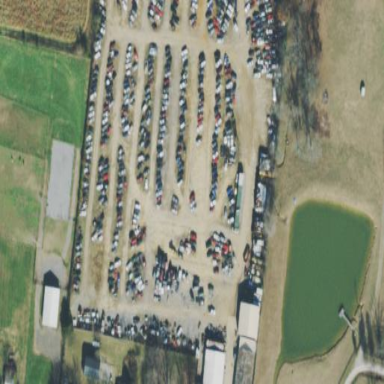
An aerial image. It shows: Industrial area designated for auto wrecking activities.